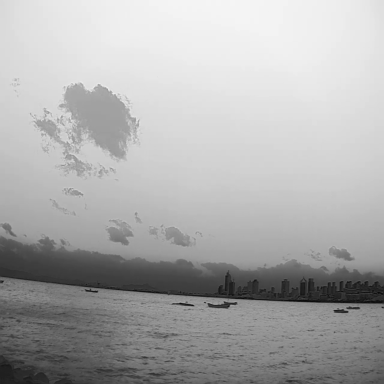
There are five bulk_carriers in the infrared image.